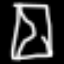
Label: hourglass